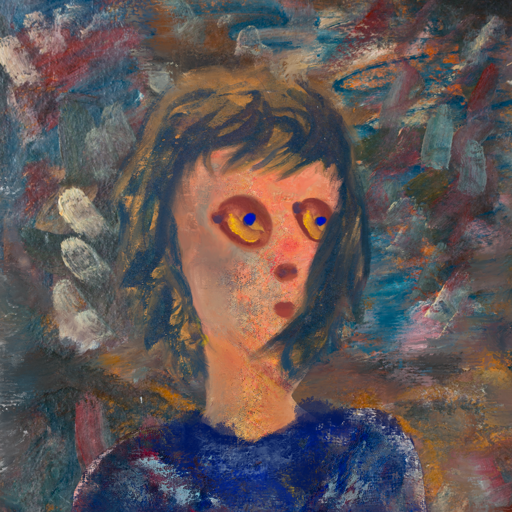
Background: Boggyland, Head And Neck Side: Irani, Face Side: Mother_And_Son_Son, Bust: Irani, Hair Side: In_The_Sun, Head Accessory: Blank, Second Necklace: Blank, Necklace: Blank, Baby: Blank